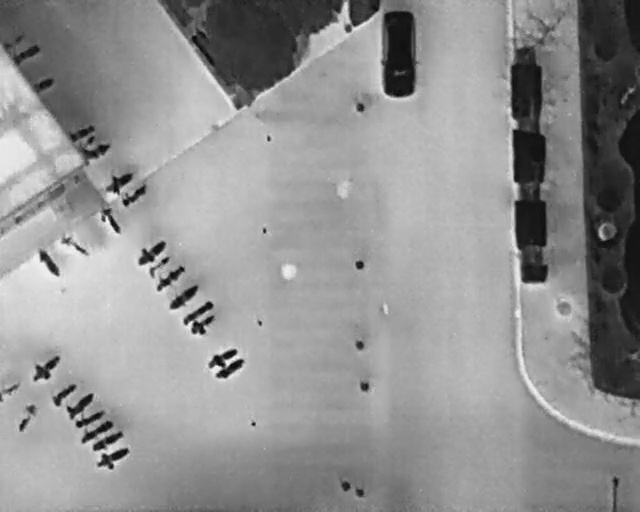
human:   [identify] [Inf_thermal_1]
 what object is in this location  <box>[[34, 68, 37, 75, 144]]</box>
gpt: <ref>1 medium bicycle at the bottom</ref>

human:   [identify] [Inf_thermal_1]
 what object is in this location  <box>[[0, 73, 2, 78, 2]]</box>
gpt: <ref>1 small bicycle at the bottom left</ref>